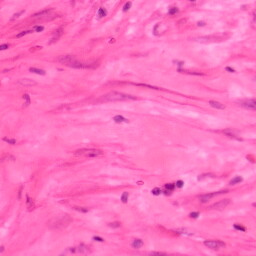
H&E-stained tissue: Colon